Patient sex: M
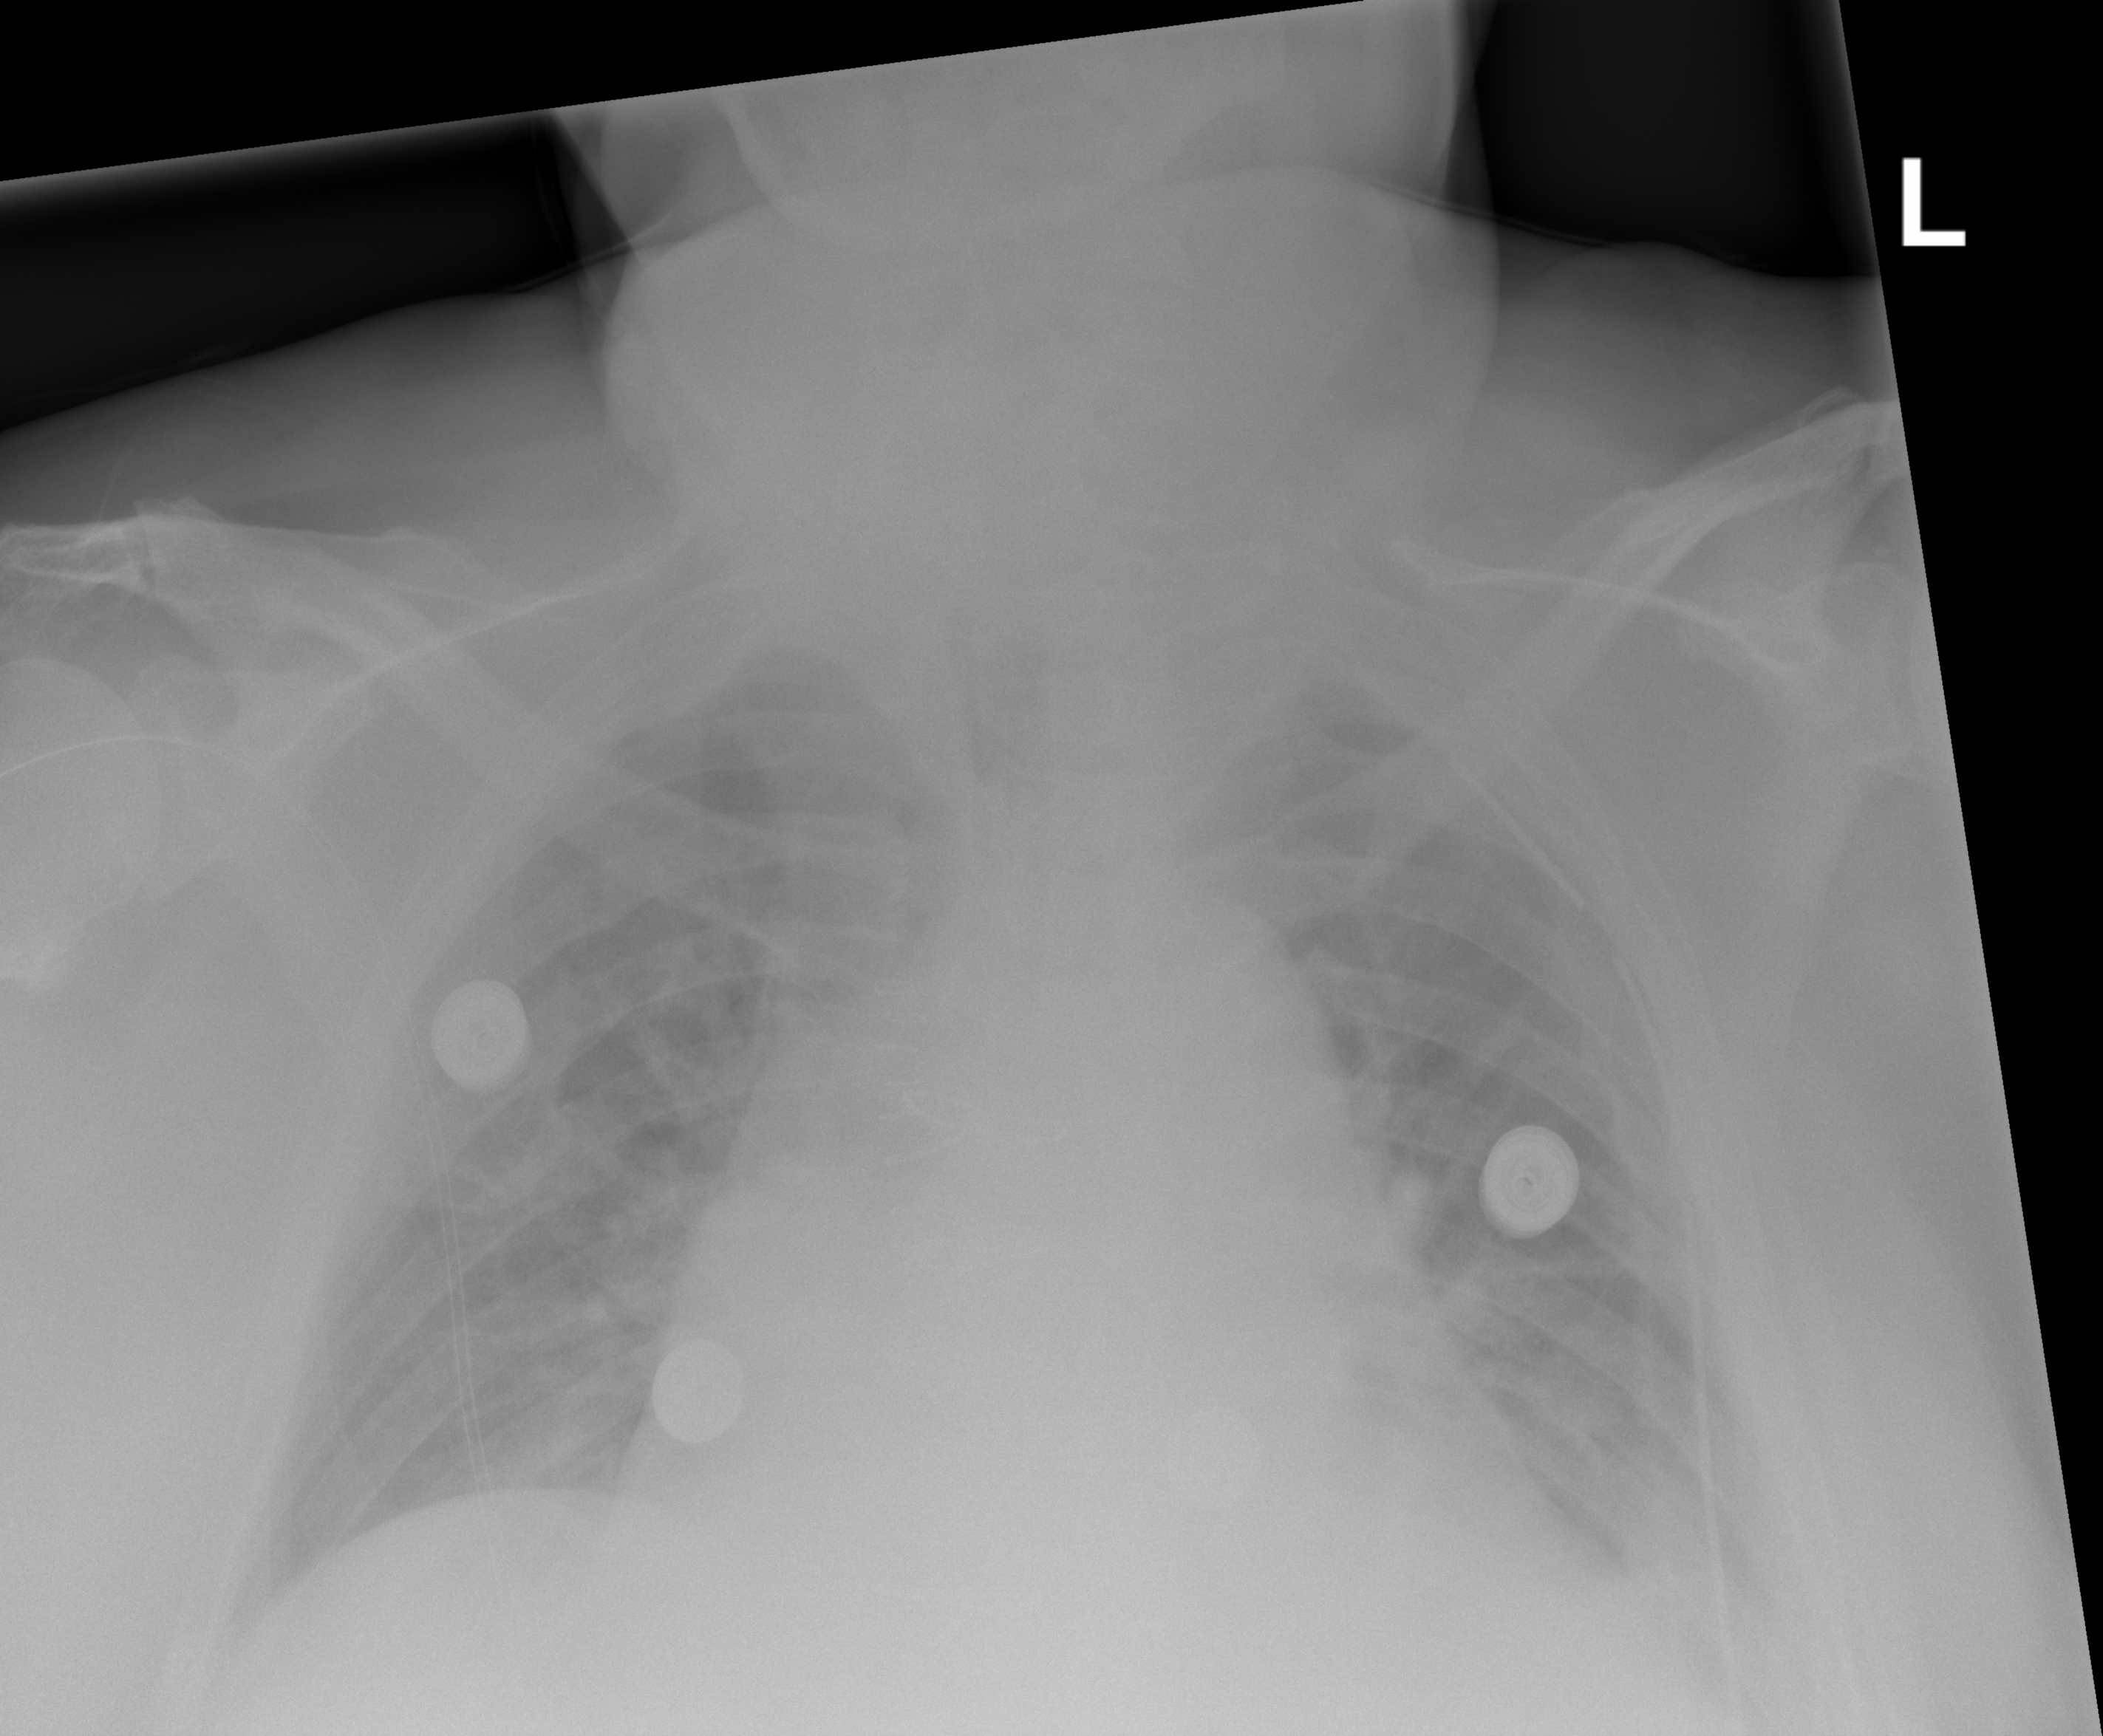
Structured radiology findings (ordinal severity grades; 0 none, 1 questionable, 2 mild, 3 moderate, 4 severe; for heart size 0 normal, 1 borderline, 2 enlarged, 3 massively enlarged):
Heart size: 2
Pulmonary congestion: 0
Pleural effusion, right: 0
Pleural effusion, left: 2
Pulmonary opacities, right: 0
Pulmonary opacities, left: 0
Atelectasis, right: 0
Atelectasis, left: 2